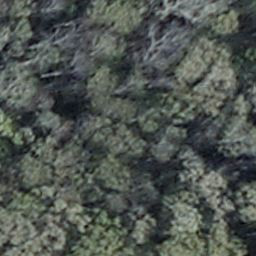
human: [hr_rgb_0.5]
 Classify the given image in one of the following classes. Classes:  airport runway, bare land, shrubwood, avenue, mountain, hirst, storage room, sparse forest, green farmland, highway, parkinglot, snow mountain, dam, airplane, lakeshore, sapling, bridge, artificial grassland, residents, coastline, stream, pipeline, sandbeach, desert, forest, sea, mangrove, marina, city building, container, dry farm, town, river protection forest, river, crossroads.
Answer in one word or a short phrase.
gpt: shrubwood